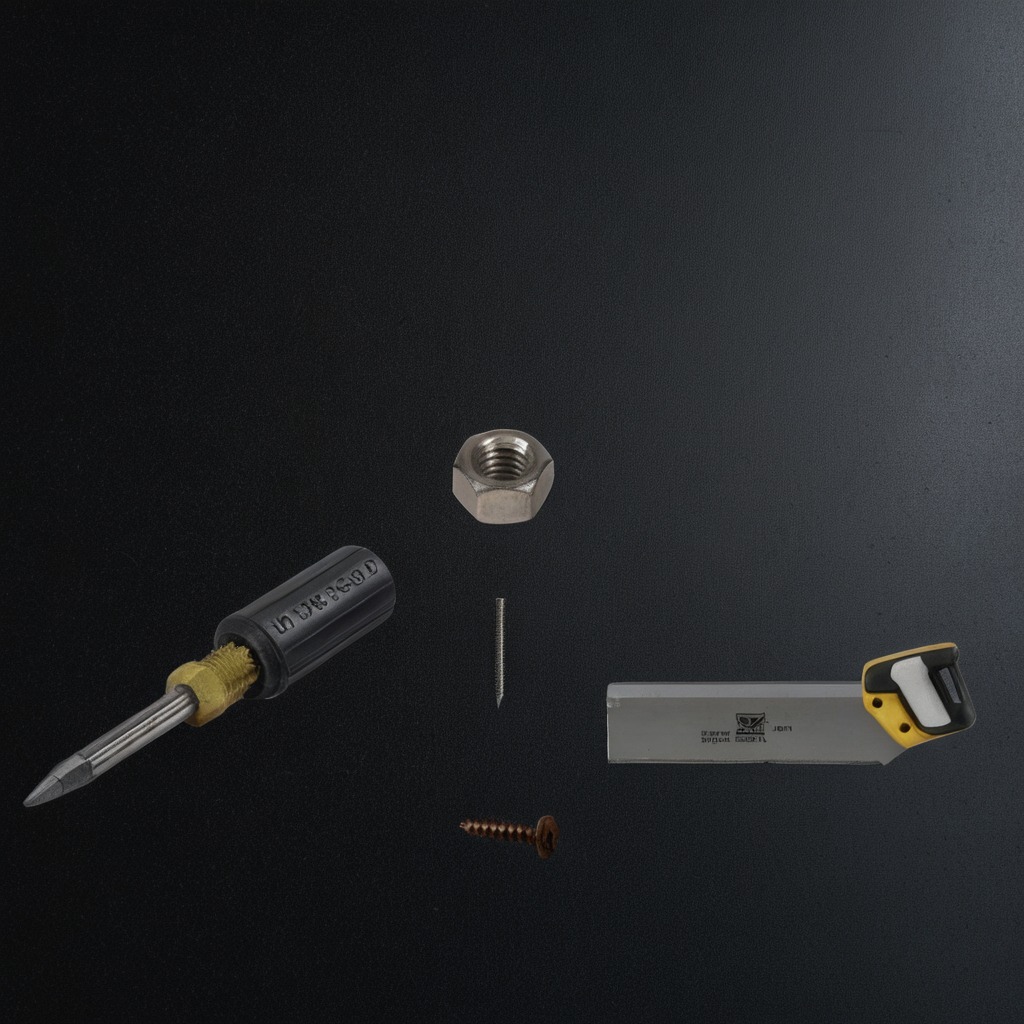
A metal machine screw, an iron nail, a handheld metal saw, a screwdriver, and a metal nut are lying on the clean granite tabletop covered with a black rubber mat inside a workshop at night dim ambient light soft shadows worn but beneath the mat.